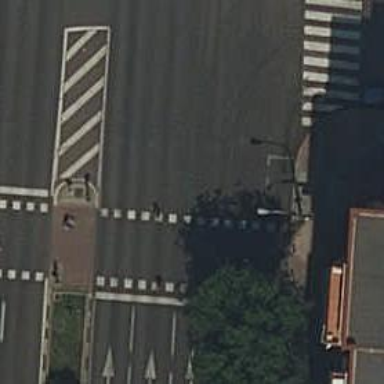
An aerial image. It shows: Zebra crossing with traffic signals.